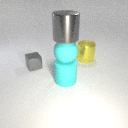
large cyan rubber cylinder below large gray metal cylinder